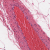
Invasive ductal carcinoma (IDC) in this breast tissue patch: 0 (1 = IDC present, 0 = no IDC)